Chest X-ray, PA view. Patient: 54 years old, sex M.
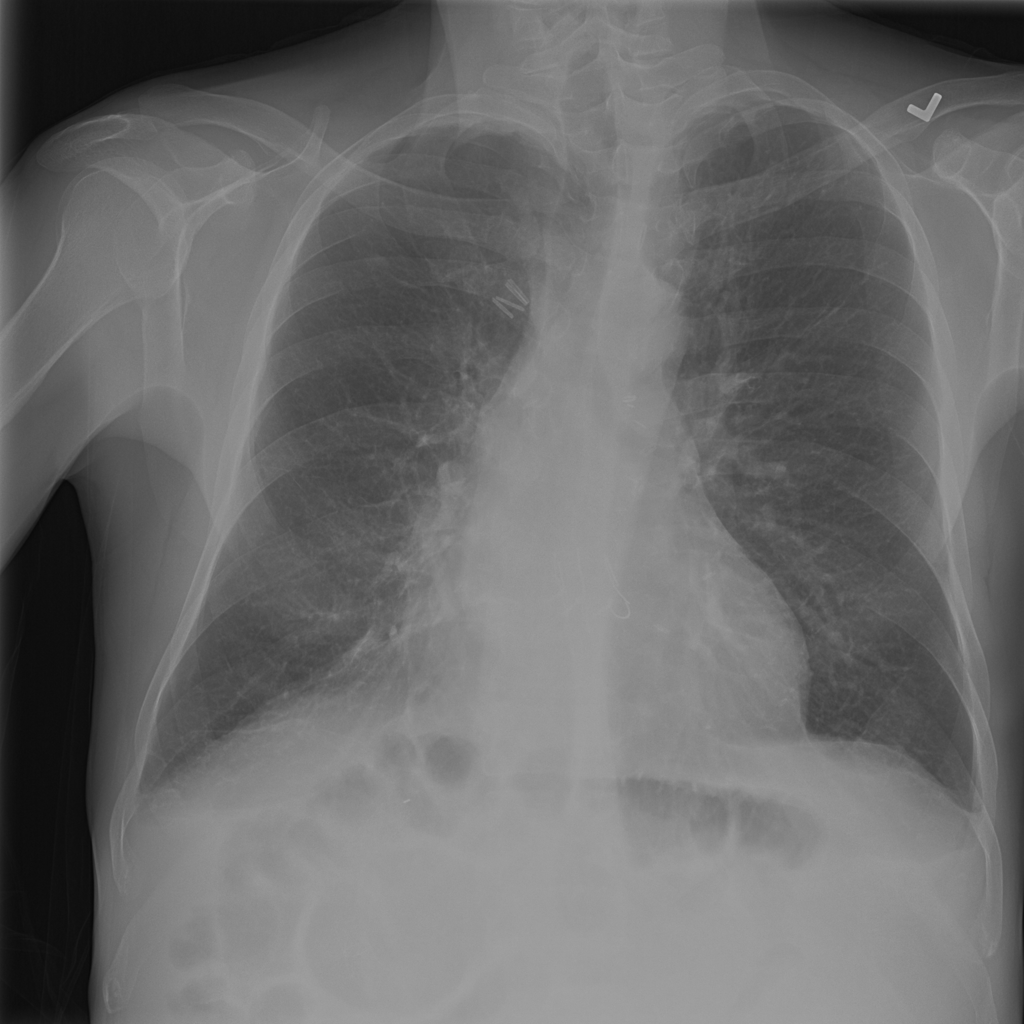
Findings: No Finding